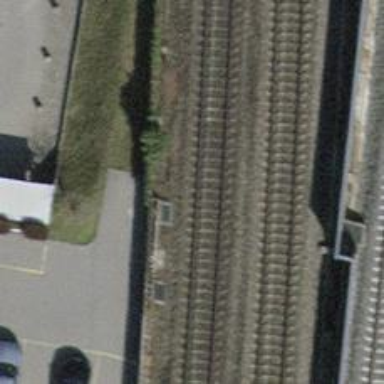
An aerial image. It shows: Single-track electrified railway with contact line.